Question: I'm trying to plot this type of "binary matrix" graphic:

Disregard the two colors from the sample image; I want to either color a dot blue for, let's say, "complete" values or leave it uncolored/gray for "incomplete" values as a way to track daily task completion for a certain amount of dots/days. The dots represent a day where a task was completed or not completed. Showing the full amount of dots/days gives perspective on % of completion as days go by.
I would like to use a combination of HTML/Javascript and PHP + MySQL. But the hardest part for me is figuring out a good algorithm to render this visualization. Thanks for your help.
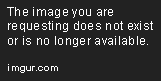
Answer: Just treat each dot like it's a pixel. Also, imagine that the image has been rotated 90deg CCW. Then, you simply draw a square that takes up less room that is allocated to it - this way, you get the separating lines.
Here'e a quick something to have a play with.
A few notes:
- - - - -
I.e if an image is 100 x 100, there are 10,000 pixels. You could address them by specifying a number from 0 - 9,999
E.g
'''
function 10k_to_100x100(index)
{
var x = index % 100;
var y = (index / 100).toFixed(0);
plotPixelDot(x, y);
}
'''
X is simply the remainder when dividing by the width
Y is the whole number answer when dividing by the width
Here's a snippet you can try right here on the page:
'''
function byId(id){return document.getElementById(id);}
window.addEventListener('load', onDocLoaded, false);
function onDocLoaded()
{
var x, y;
for (y=0; y<20; y++)
{
for (x=0; x<100; x++)
{
drawDot(x, y, 'output');
}
}
}
function drawDot(xPos, yPos, canvasId)
{
var actualX=xPos*5, actualY=yPos*5;
var ctx = byId(canvasId).getContext('2d');
ctx.fillRect(actualX, actualY, 4, 4);
}
'''
'''
<canvas width=558 height=122 id='output'></canvas>
'''